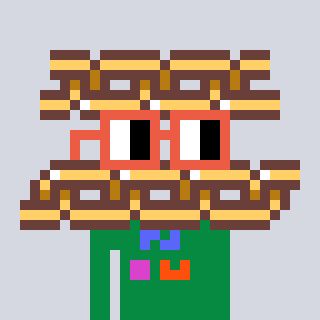
a pixel art character with square orange glasses, a chain-shaped head and a green-colored body on a cool background